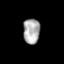
Tissue: prostate
Cell type: T cells
Senescence score: 0.3137
Nuclear area (px): 410
Mean DAPI intensity: 173.673